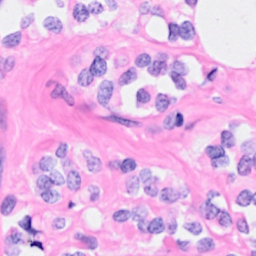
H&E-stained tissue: Breast